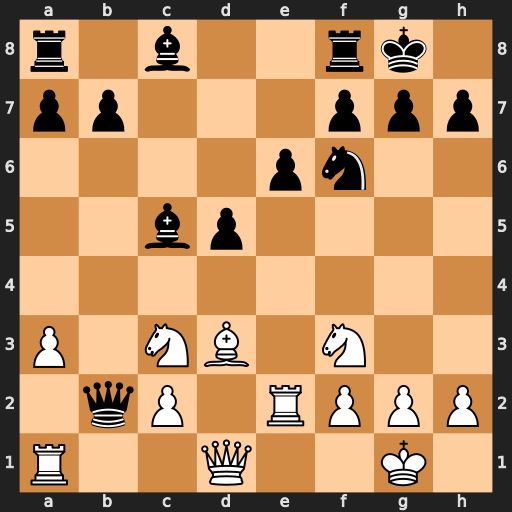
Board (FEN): r1b2rk1/pp3ppp/4pn2/2bp4/8/P1NB1N2/1qP1RPPP/R2Q2K1
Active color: w
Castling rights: -
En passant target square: -
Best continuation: Na4 Qxa1 Qxa1